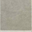
Piece: xx